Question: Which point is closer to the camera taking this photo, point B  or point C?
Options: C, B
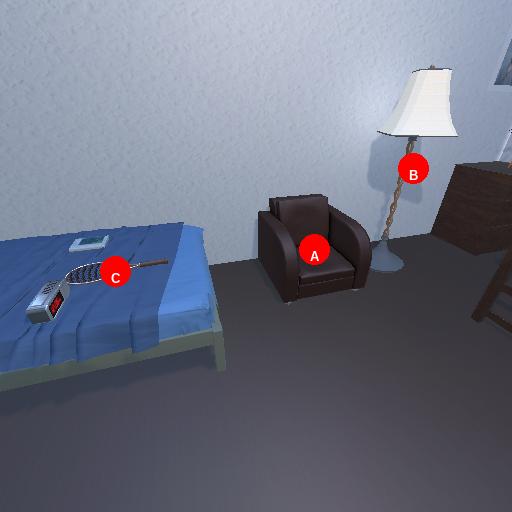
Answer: C